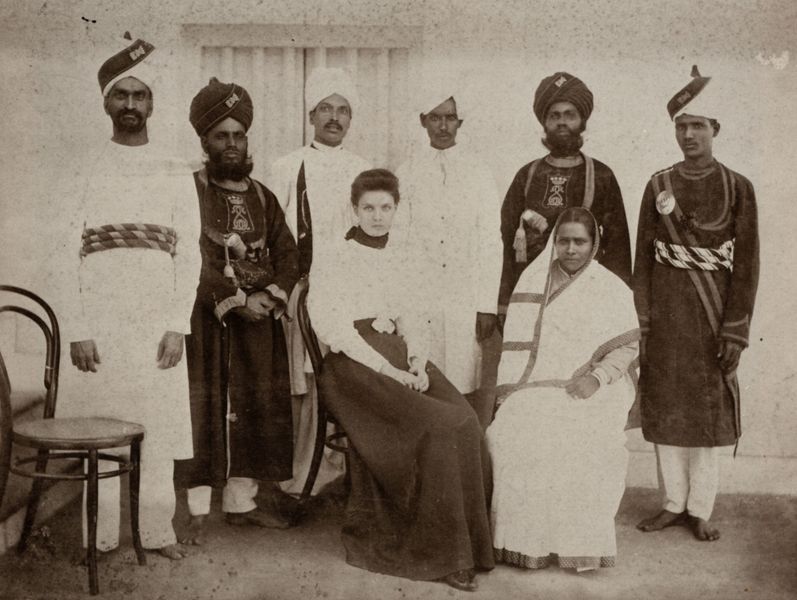
Titel: Europäer und indische Diener
Künstler: Raja Lala Deen Dayal
Schlagwörter: gruppe, mann, schatten, umhang, weiß, frauen, menschen, sitzen, braun, damen, elegant, fenster, frau, grau, kleid, licht, männer, raum, schwarz, stuhl, stühle, tür, zimmer, blick, dame, gürtel, schleier, tuch, gesellschaft, herren, rock, versammlung, bart, bärte, schnurrbart, wand, band, blicke, bluse, messer, stehen, vollbart, hals, hände, innenraum, portrait, porträt, rückenlehne, vorhang, boden, tücher, familie, gewänder, innen, saum, england, adelige, schärpe, kopfbedeckung, taille, man, halsband, röcke, sepia, treppe, könig, soldaten, kopftuch, halstuch, atelier, bett, stufe, stufen, kordel, tor, foto, fotografie, photographie, barfuss, eingang, orient, schwarzweiss, schwert, uniform, soldat, orden, scherpe, gruppenbild, fürst, photo, halbkreis, tracht, besuch, verschränkt, thonet, arabisch, weiße, toga, könige, gesandte, sebel, tur, umbra, indien, turban, islam, sklaven, araber, kolonialismus, kolonie, turbane, anmut, vollbärte, ärzte, sultan, bauchbinde, schnurrbärte, europa, dokumentation, gruppenfoto, moslem, türken, fürsten, indisch, sari, kaste, inder, pakistan, moslems, women, thonetstuhl, herrin, woman, hindus, maharaja, europäerin, frauern, hindi, kastenwesen, leerer stuhl, unbesetzt, people, old, chair, euräperin, indian, indians, priinz